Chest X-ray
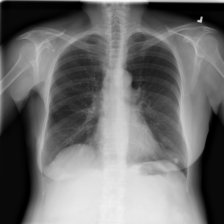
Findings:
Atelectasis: negative
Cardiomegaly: negative
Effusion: negative
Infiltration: negative
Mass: negative
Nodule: negative
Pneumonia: negative
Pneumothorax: negative
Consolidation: negative
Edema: negative
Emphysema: negative
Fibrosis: negative
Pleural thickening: negative
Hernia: negative